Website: lowes
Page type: address-validator
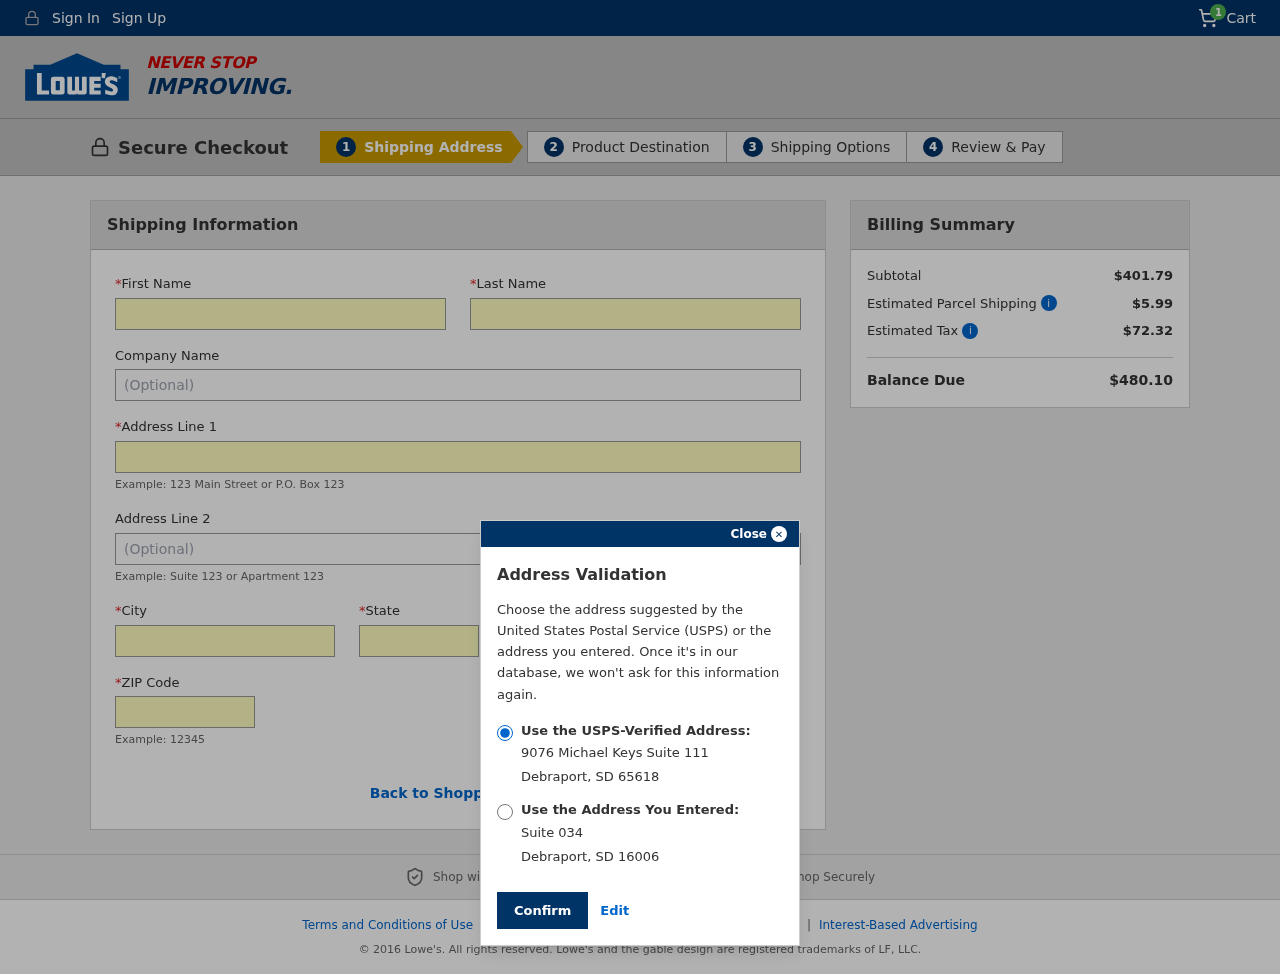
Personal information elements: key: PII_CITY
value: Debraport
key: PII_COMPANY
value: Harris Ltd
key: PII_FIRSTNAME
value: Jesus
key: PII_LASTNAME
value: Watson
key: PII_POSTCODE
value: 65618
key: PII_POSTCODE2
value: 16006
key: PII_STATE
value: South Dakota
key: PII_STATE_ABBR
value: SD
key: PII_STREET
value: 9076 Michael Keys Suite 111
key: PII_STREET2
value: Suite 034
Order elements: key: ORDER_NUM_ITEMS
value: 1
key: ORDER_SUBTOTAL
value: $401.79
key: ORDER_SHIPPING_COST
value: $5.99
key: ORDER_TAX
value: $72.32
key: ORDER_TOTAL
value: $480.10